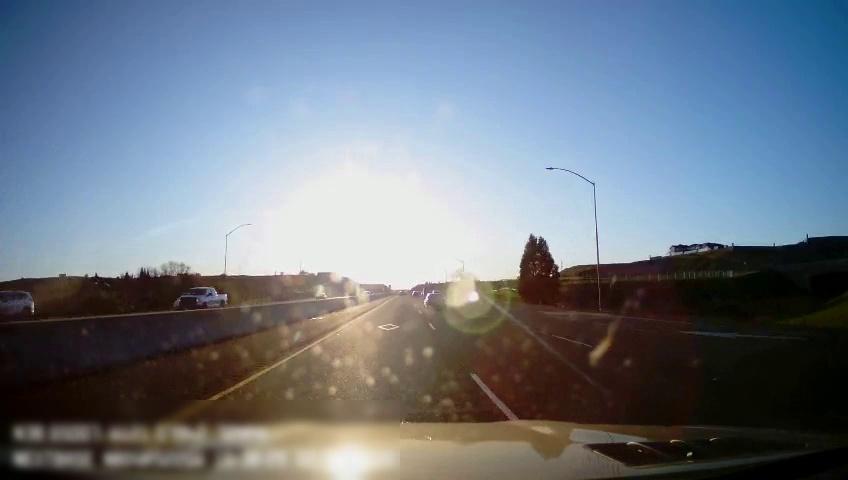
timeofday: Day
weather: Sunny
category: Drivable Space
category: Drivable Space
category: Vehicles | Car
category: Vehicles | Car
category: Vehicles | Truck
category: Lanes | Current Lane
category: Lanes | Current Lane
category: Lanes | Alternate Lane
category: Lanes | Alternate Lane